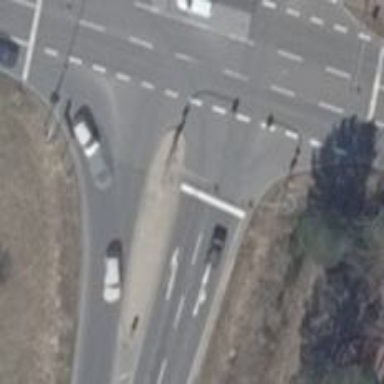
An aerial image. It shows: Road with traffic signals.